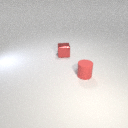
small red rubber cylinder to the right of small red metal cube